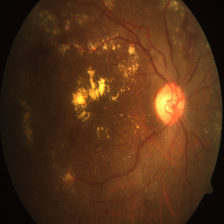
Diabetic retinopathy grade: Severe